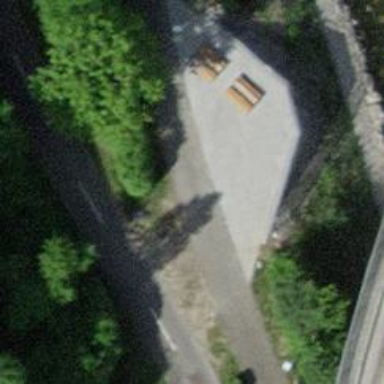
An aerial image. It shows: Brown bench.